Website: bh-photo
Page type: account-dashboard
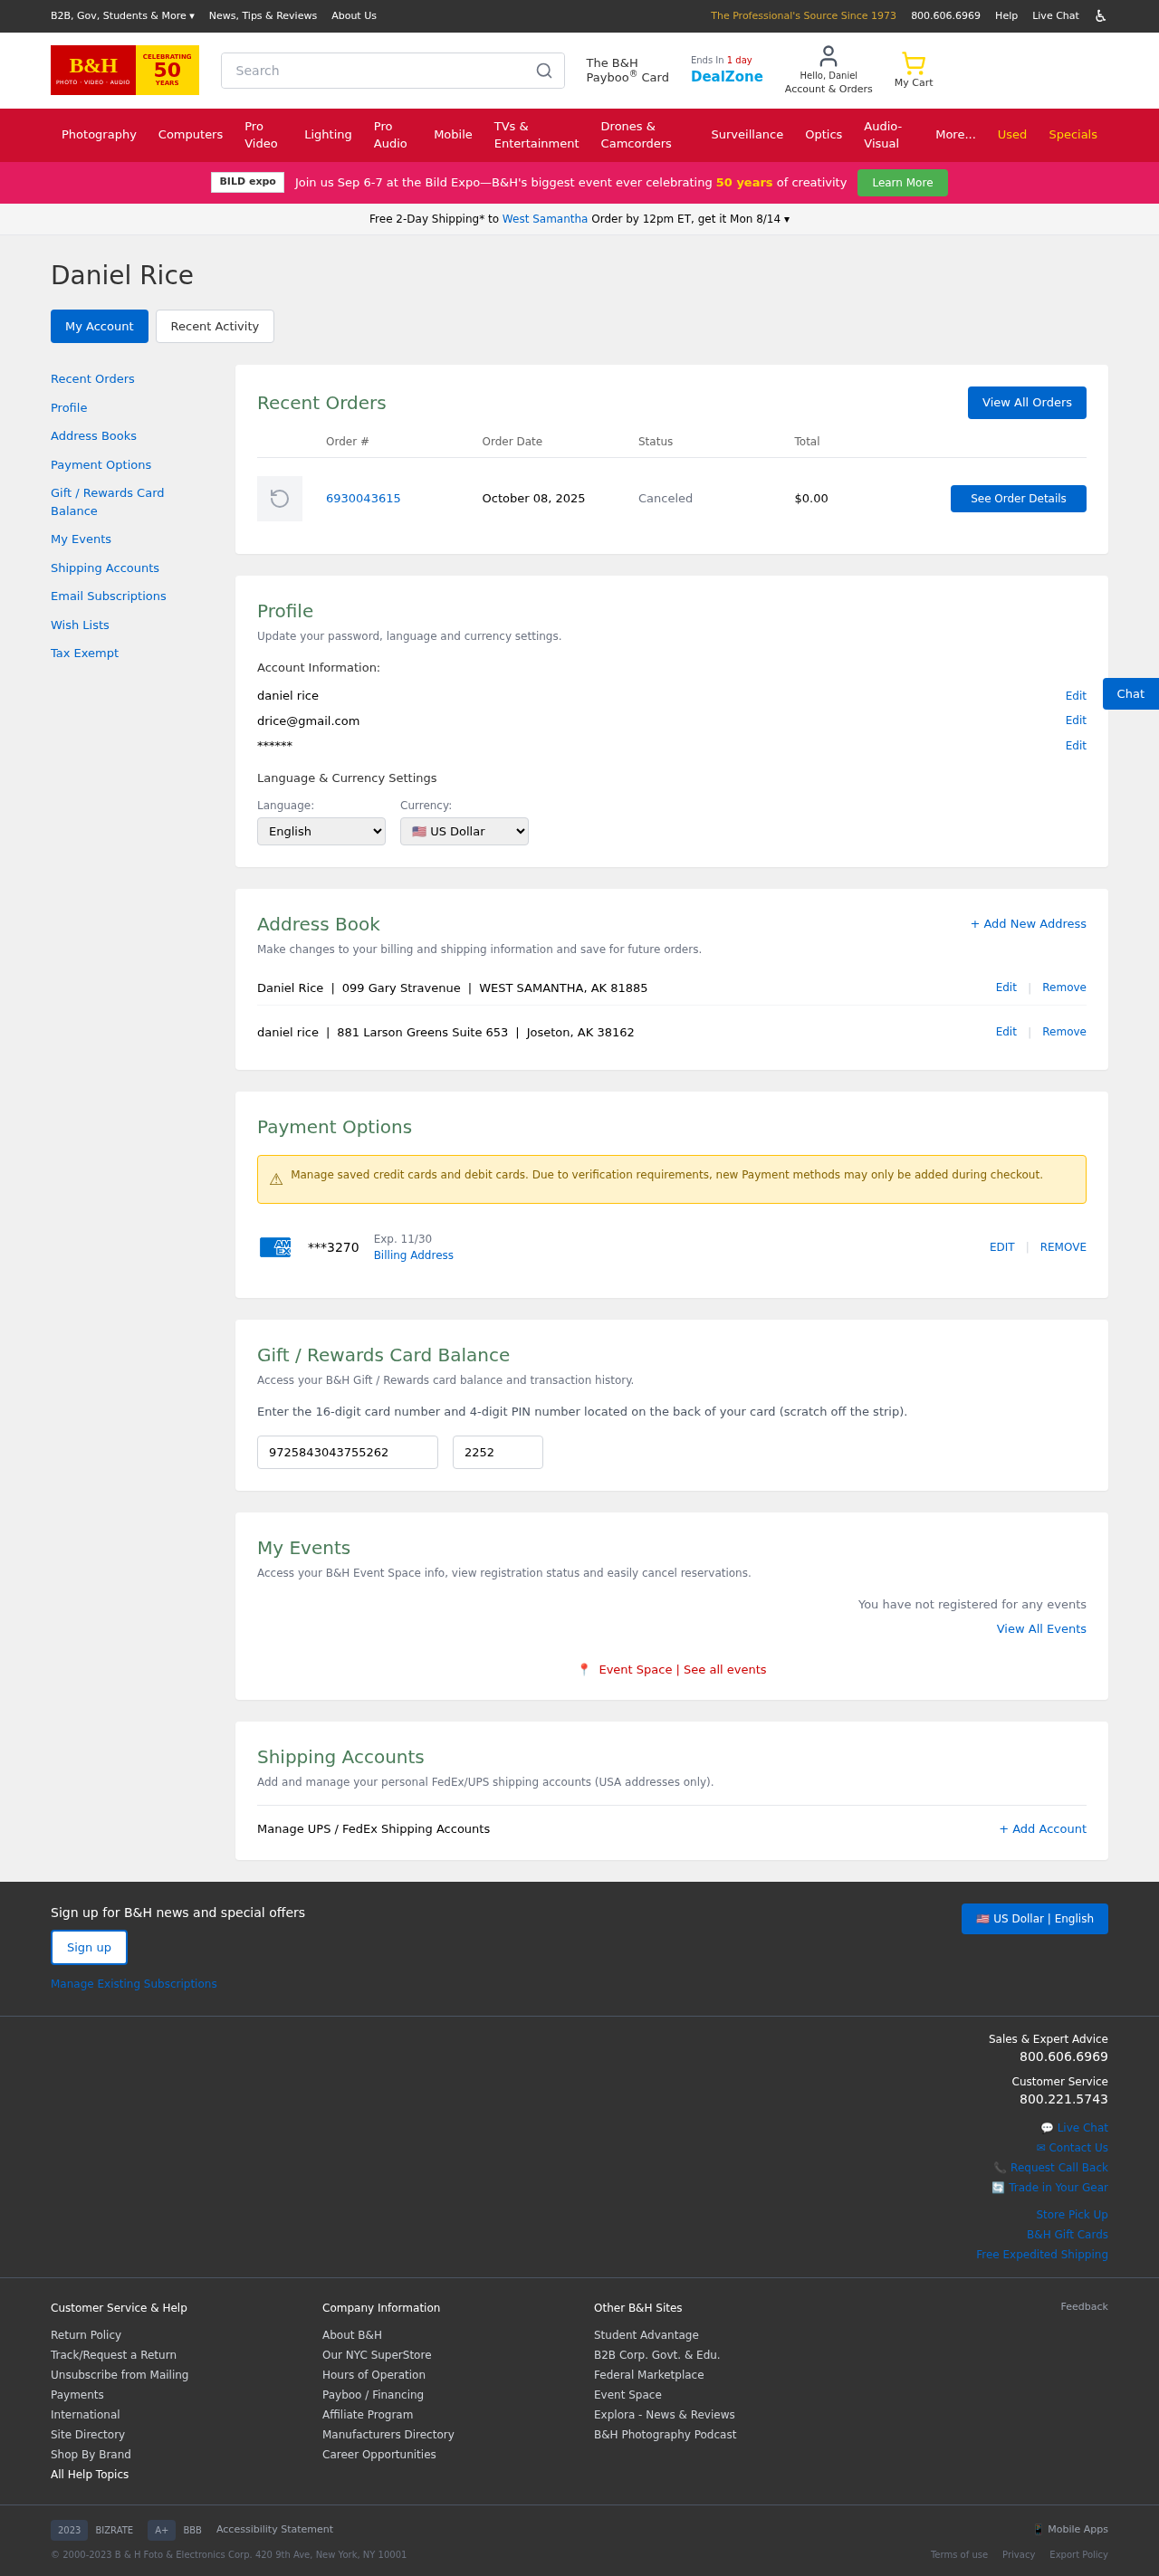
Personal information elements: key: PII_CARD_EXPIRY
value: Exp. 11/30
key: PII_CARD_LAST4
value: ***3270
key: PII_CITY
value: West Samantha
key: PII_EMAIL
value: drice@gmail.com
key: PII_FIRSTNAME
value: Daniel
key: PII_FULLNAME
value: Daniel Rice
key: PII_LOCATION1_CITY_STATE_ZIP
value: Joseton, AK 38162
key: PII_LOCATION1_STREET
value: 881 Larson Greens Suite 653
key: PII_STREET
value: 099 Gary Stravenue
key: PII_FULLNAME2
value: daniel rice
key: PII_FULLNAME3
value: Daniel Rice
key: PII_CITY_STATE_ZIP
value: WEST SAMANTHA, AK 81885
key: PII_FULLNAME4
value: daniel rice
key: PII_GIFT_CODE
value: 9725843043755262
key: PII_GIFT_PIN
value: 2252
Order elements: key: ORDER_ID
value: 6930043615
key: ORDER_DATE
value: October 08, 2025
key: ORDER_TOTAL
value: $0.00
Search elements: key: HEADER_SEARCH
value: Search